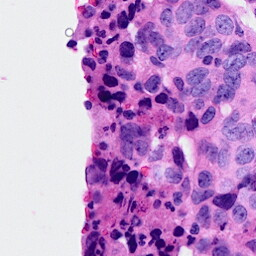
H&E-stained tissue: Breast